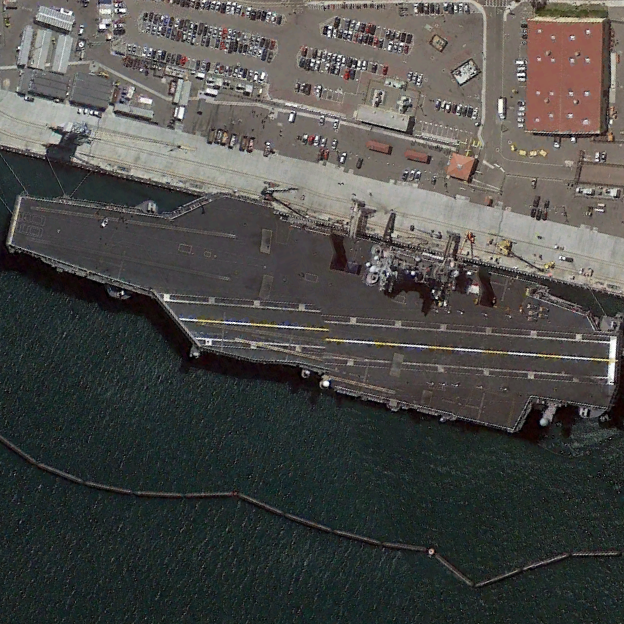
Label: Nimitz-class_aircraft_carrier